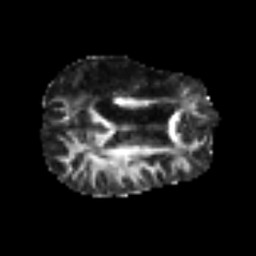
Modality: FA
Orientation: axial
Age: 54
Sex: male
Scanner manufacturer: siemens
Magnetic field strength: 3 T
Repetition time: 6.1 s
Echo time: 0.101 s